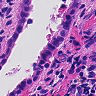
Metastatic tissue present: yes